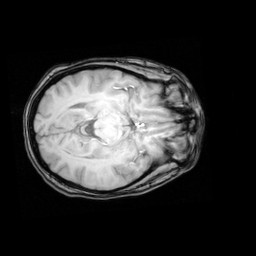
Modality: T1w
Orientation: axial
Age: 27
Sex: female
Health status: healthy
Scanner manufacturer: philips
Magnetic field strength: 3 T
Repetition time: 0.012 s
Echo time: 0.0037 s